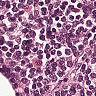
Metastatic tissue present: no